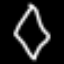
Label: diamond